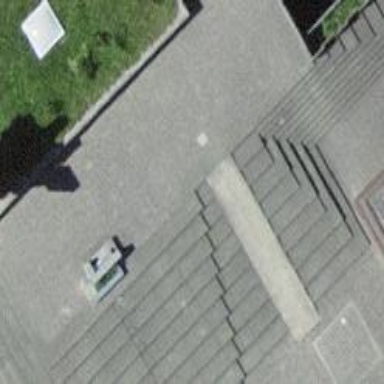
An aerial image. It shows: Staircase with ramp.